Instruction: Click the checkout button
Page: cart
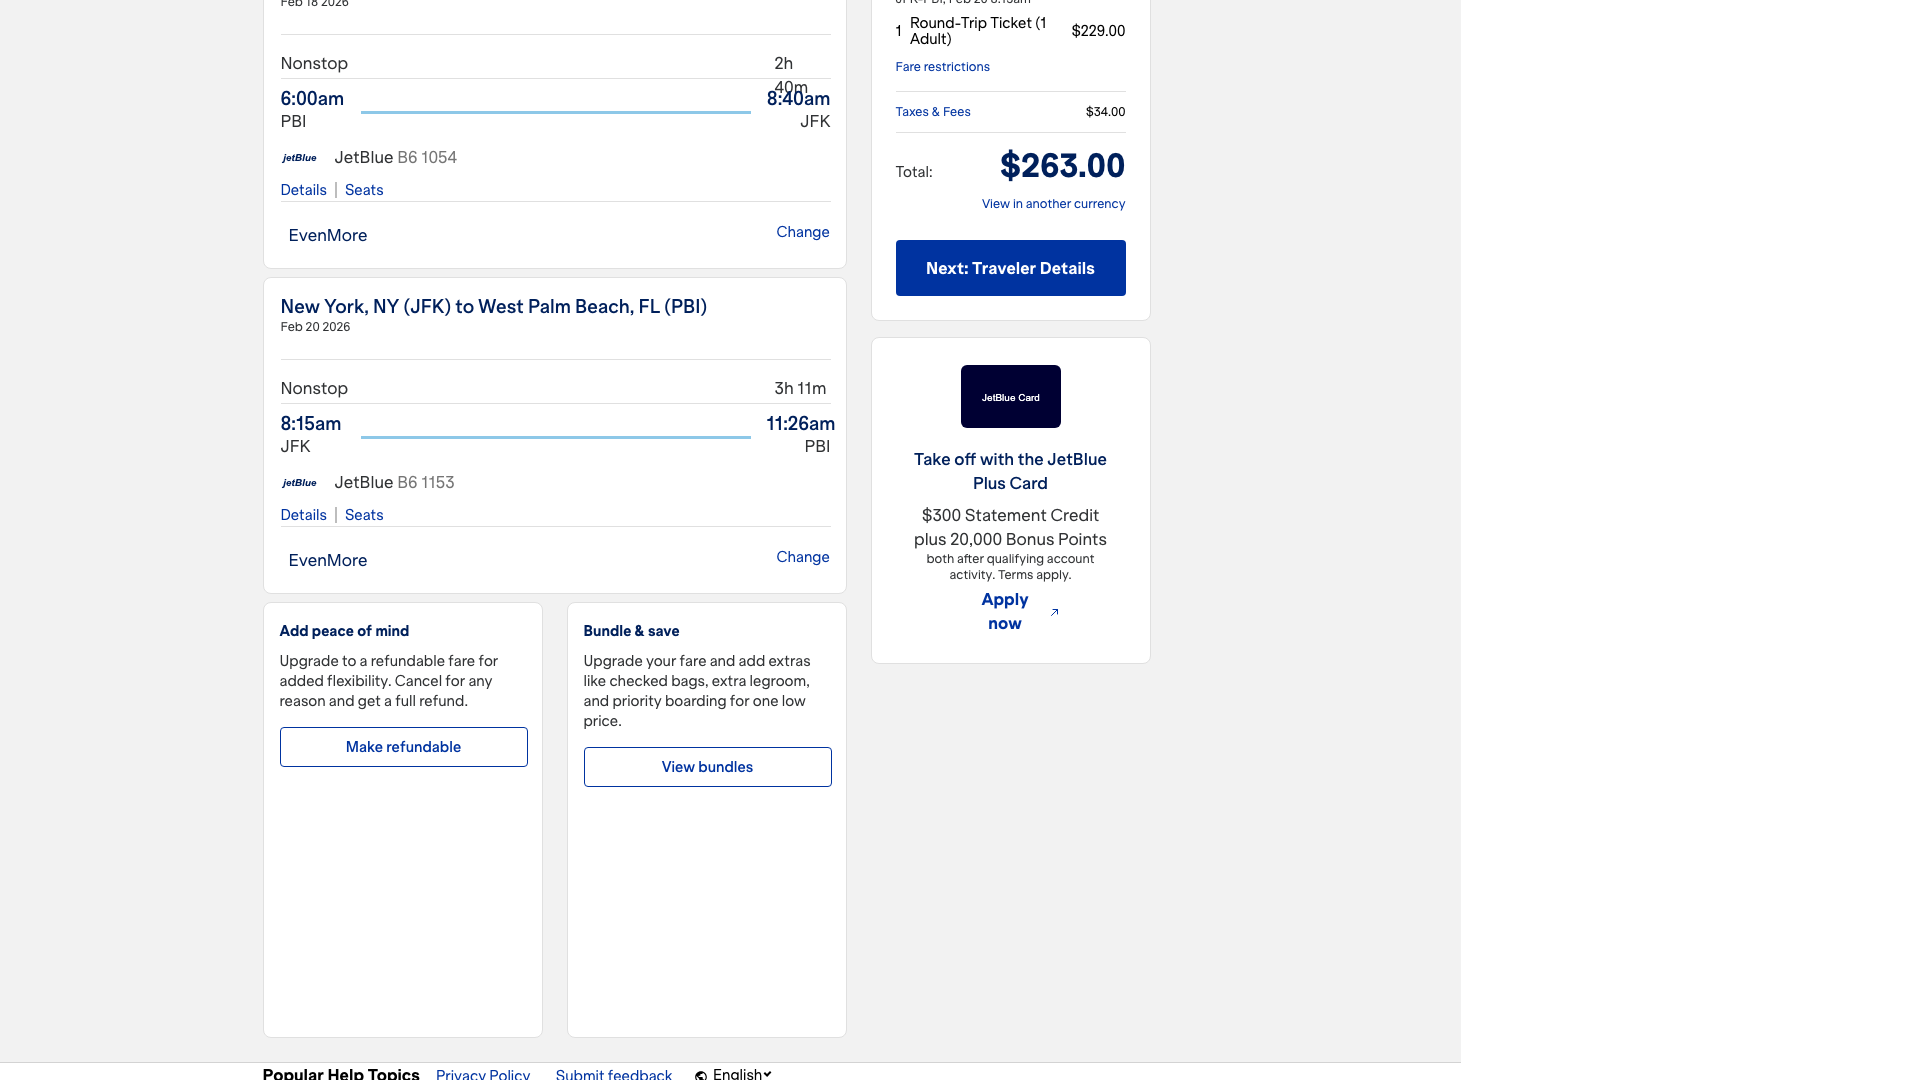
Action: click